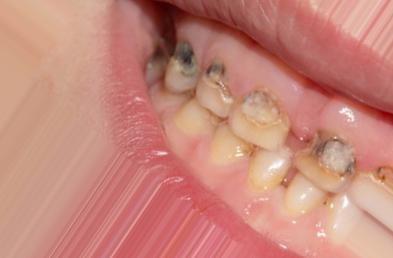
Condition: Caries